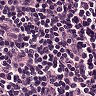
Metastatic tissue present: no